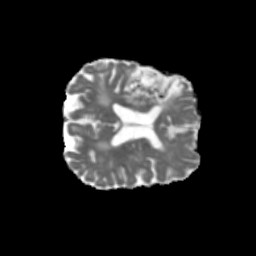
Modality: MD
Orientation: axial
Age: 75
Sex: male
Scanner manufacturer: siemens
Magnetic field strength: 3 T
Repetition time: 5.47 s
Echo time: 0.0854 s